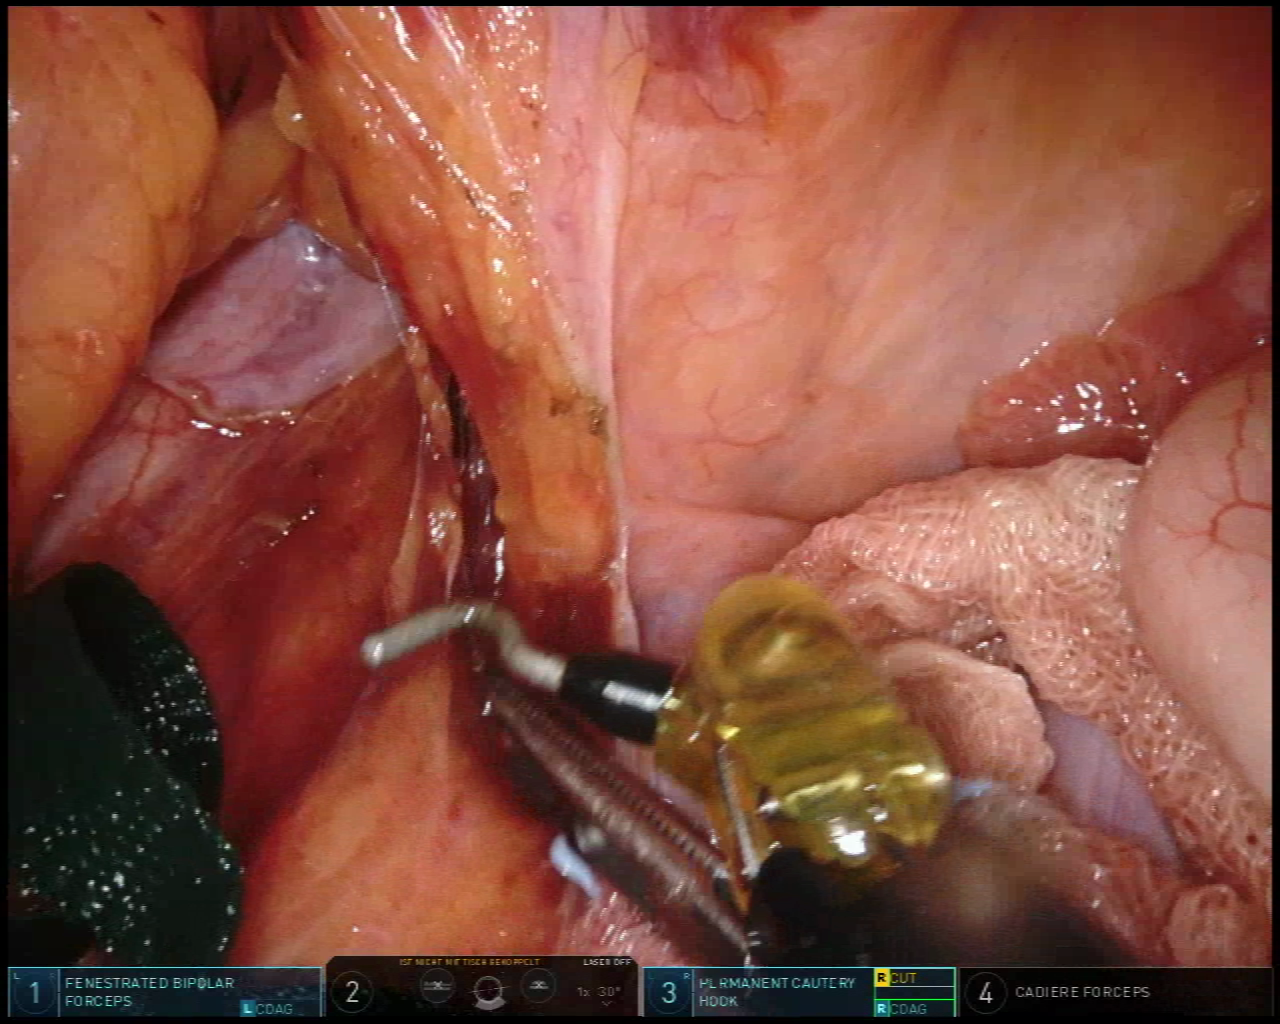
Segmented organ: ureter
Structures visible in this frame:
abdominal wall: yes
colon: yes
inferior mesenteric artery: no
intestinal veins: no
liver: no
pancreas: no
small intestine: no
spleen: no
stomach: no
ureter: yes
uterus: yes
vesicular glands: no